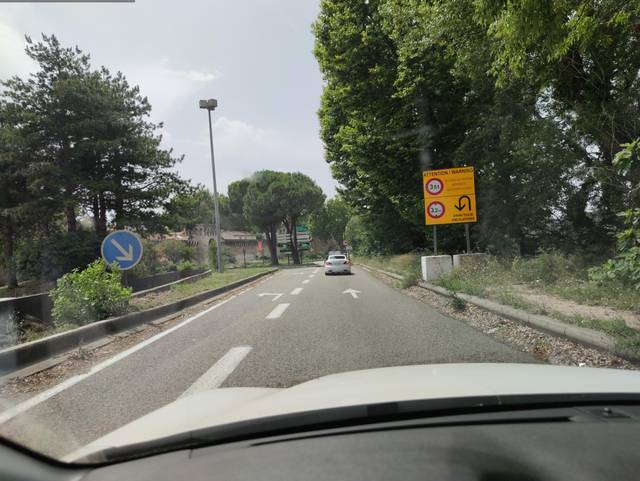
Region: France
Coordinates: 43.953, 4.817